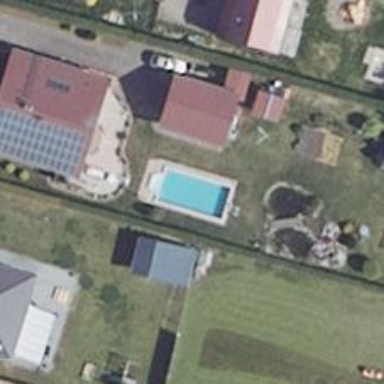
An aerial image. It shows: Swimming pool located in leisure land.